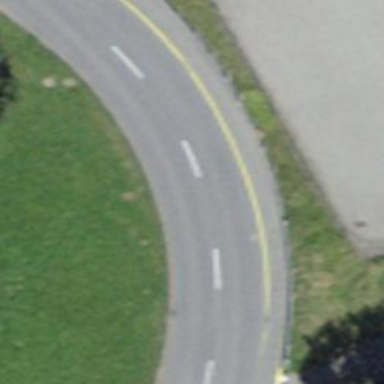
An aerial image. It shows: Secondary road with asphalt surface.